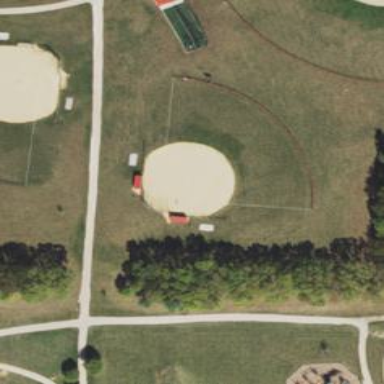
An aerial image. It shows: Baseball pitch for leisure and sports activities.